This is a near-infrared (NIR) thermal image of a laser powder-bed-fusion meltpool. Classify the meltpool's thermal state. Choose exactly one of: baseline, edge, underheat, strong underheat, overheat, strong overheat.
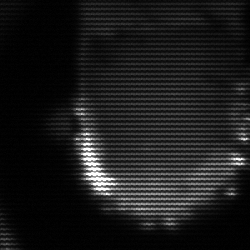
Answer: baseline